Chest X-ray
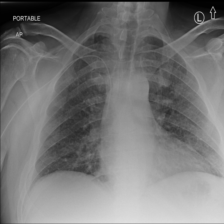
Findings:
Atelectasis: negative
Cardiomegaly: negative
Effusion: positive
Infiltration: positive
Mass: negative
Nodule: negative
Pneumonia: negative
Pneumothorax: negative
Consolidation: negative
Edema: negative
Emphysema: negative
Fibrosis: negative
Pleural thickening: negative
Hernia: negative